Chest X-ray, PA view. Patient: 52 years old, sex M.
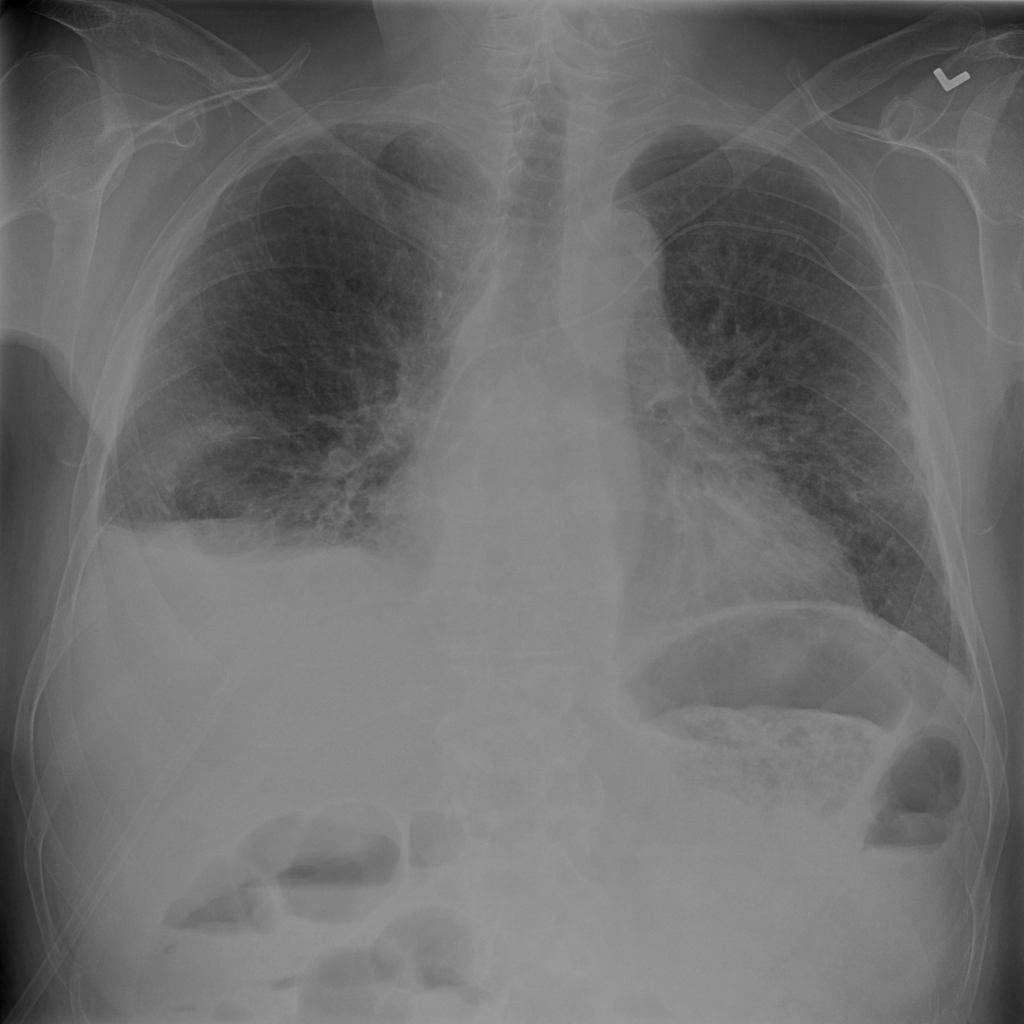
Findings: Infiltration